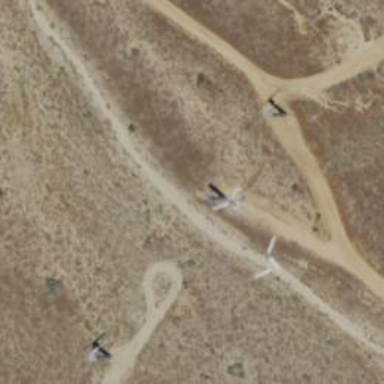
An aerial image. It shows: Wind power generator employing wind turbines.